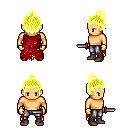
a pixel art fantasy rpg character, male body template, human, tanned skin, red tattered cape, metal pants, gold short topknot hairstyle, gold gloves, maroon shoes, dagger, four views (front, back, left, right), 2x2 character sprite sheet, small pixel art, hard edges, no anti-aliasing